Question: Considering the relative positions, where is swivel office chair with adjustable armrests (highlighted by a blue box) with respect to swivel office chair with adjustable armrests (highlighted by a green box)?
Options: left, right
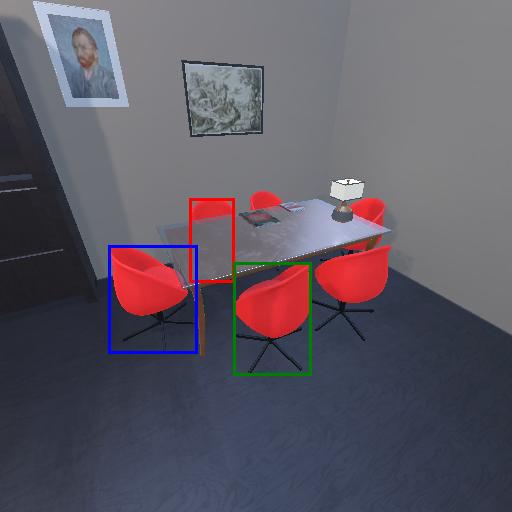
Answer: left